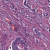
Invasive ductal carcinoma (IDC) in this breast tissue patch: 1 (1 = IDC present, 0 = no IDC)